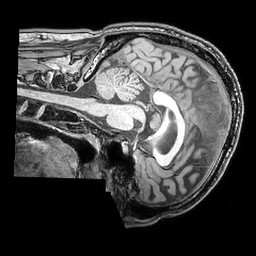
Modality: T1w
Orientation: sagittal
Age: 40
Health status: ill
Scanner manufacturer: philips
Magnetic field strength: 3 T
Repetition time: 0.007 s
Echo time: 0.0035 s